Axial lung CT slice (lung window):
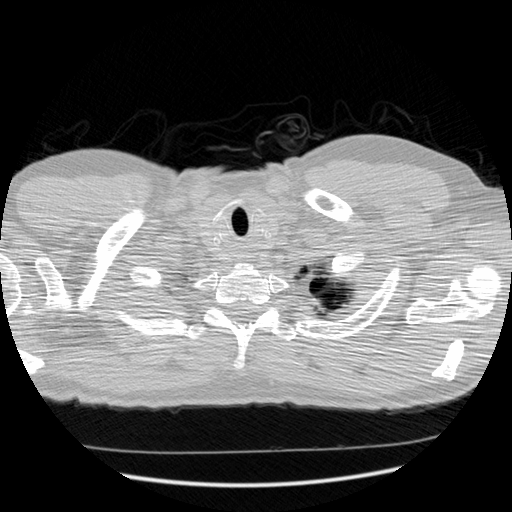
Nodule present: no